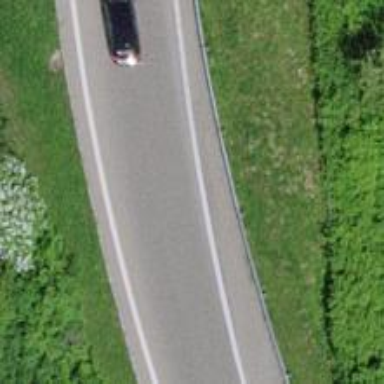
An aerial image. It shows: Asphalt motorway link.